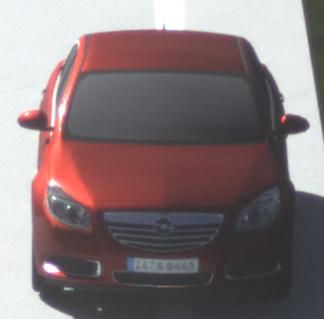
Make: Opel
Model: Insignia 1.6
Detailed model: Insignia (A) Notch Back
Model produced from: 2008/11
Model produced until: 2008/12
Doors: 4
Color: red
Road condition: dry road
Daytime: morning or afternoon
Contrast: high contrast